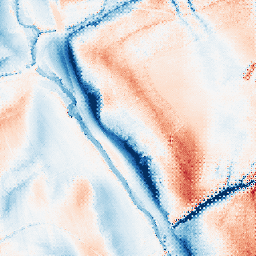
Category: classical
Decomposition family: gaussian_anisotropic
Decomposition parameters: sigma_x: 20
sigma_y: 2
Upsampling method: regularized
Upsampling parameters: scale: 2
lambda_reg: 0.1
Upsampling scale: 2